The image is a wavelet scalogram (time versus scale/frequency) of a rolling-element bearing's vibration signal. Diagnose the bearing from this image, choosing from: normal, inner_race, outer_race, ball.
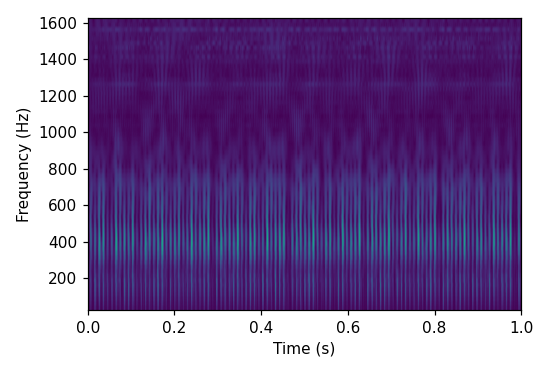
Answer: outer_race